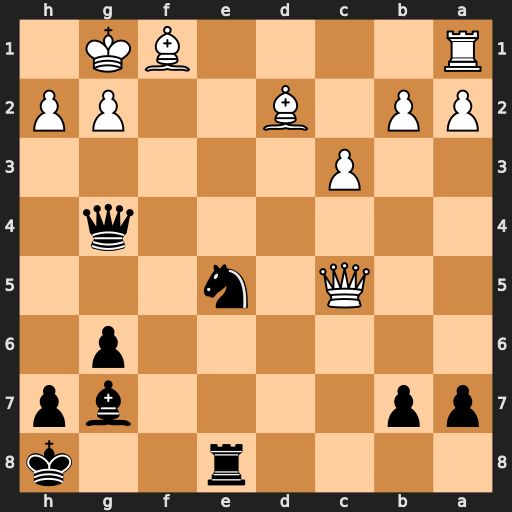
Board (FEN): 4r2k/pp4bp/6p1/2Q1n3/6q1/2P5/PP1B2PP/R4BK1
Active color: b
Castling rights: -
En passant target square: -
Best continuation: Nf3+ Kh1 Nxd2